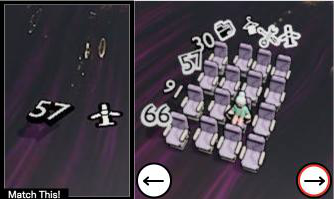
Task: seats
Answer: no